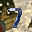
Label: 7